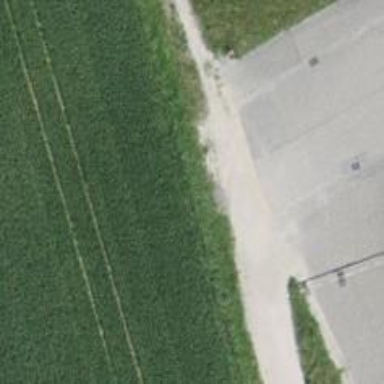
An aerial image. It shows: Agricultural track with grade2 surface. Only agricultural vehicles are allowed on this road.